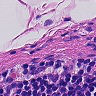
Metastatic tissue present: no